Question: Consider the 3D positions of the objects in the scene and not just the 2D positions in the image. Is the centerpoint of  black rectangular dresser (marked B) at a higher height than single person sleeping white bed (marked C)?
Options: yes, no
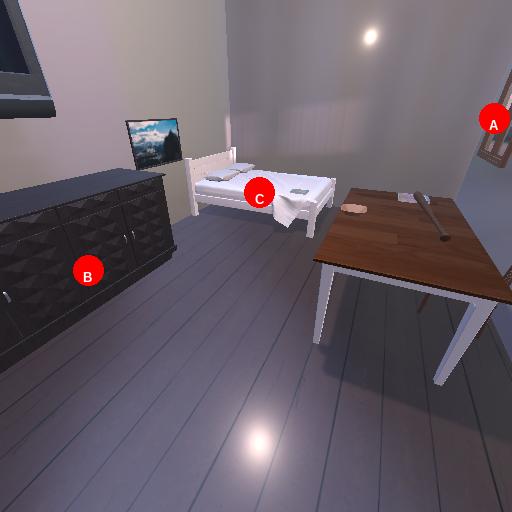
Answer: yes